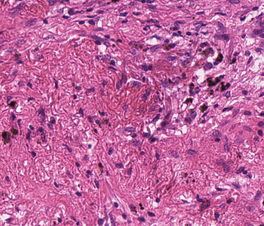
Tumor epithelial tissue: no
Tumor-associated stroma tissue: yes
Normal tissue: no